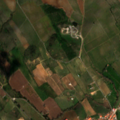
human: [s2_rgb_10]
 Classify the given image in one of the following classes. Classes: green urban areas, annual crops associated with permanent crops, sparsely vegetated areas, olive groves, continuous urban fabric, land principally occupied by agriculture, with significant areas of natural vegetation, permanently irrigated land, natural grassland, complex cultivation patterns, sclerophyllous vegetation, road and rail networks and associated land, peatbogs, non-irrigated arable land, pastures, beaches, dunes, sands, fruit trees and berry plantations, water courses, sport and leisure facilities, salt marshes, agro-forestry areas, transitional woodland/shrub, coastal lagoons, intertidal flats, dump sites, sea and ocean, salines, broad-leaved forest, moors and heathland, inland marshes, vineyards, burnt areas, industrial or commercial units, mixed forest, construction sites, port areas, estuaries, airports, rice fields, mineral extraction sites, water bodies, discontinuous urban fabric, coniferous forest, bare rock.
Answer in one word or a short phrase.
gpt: discontinuous urban fabric, vineyards, complex cultivation patterns